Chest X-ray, PA view. Patient: 59 years old, sex M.
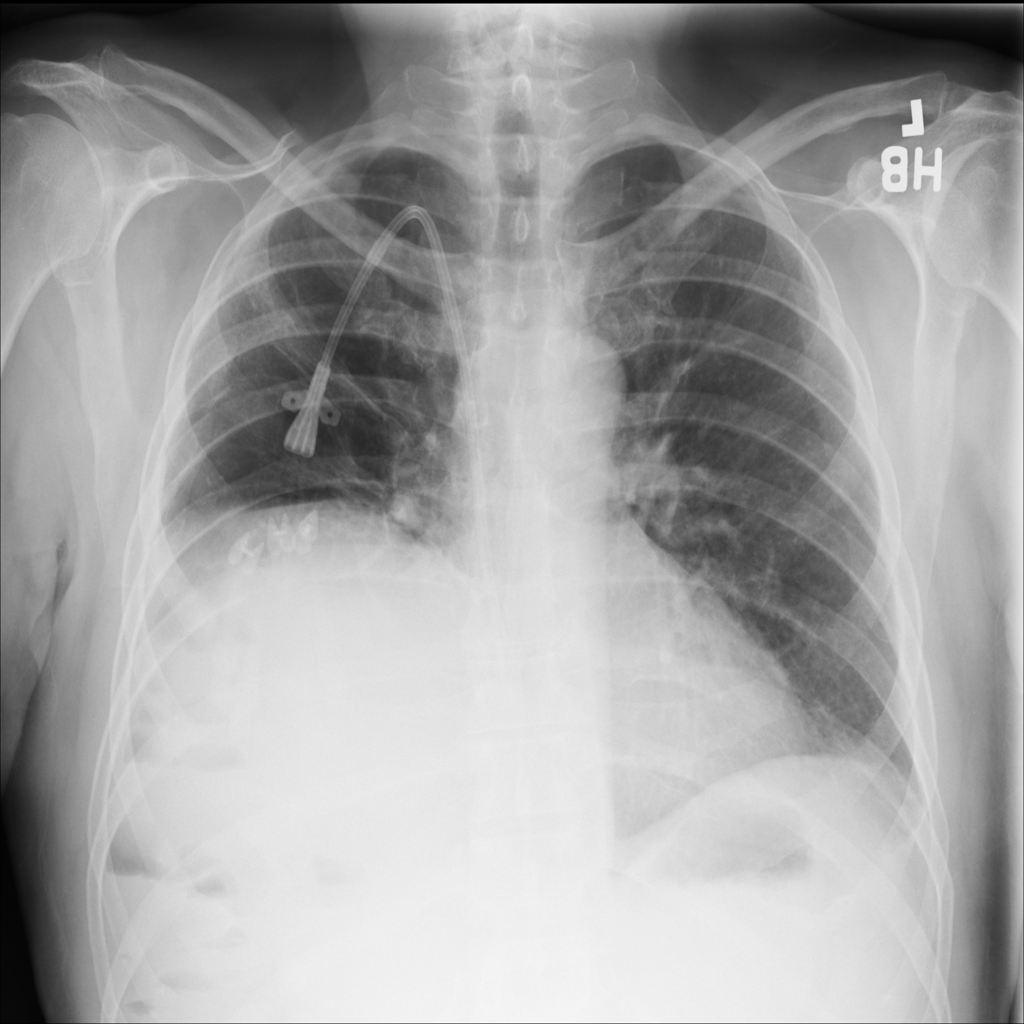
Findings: Fibrosis